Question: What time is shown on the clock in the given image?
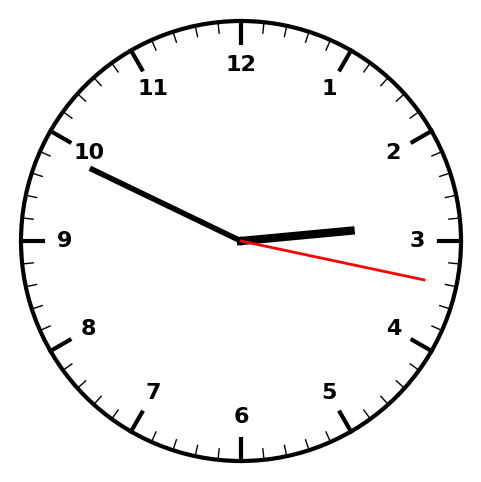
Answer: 02:49:17